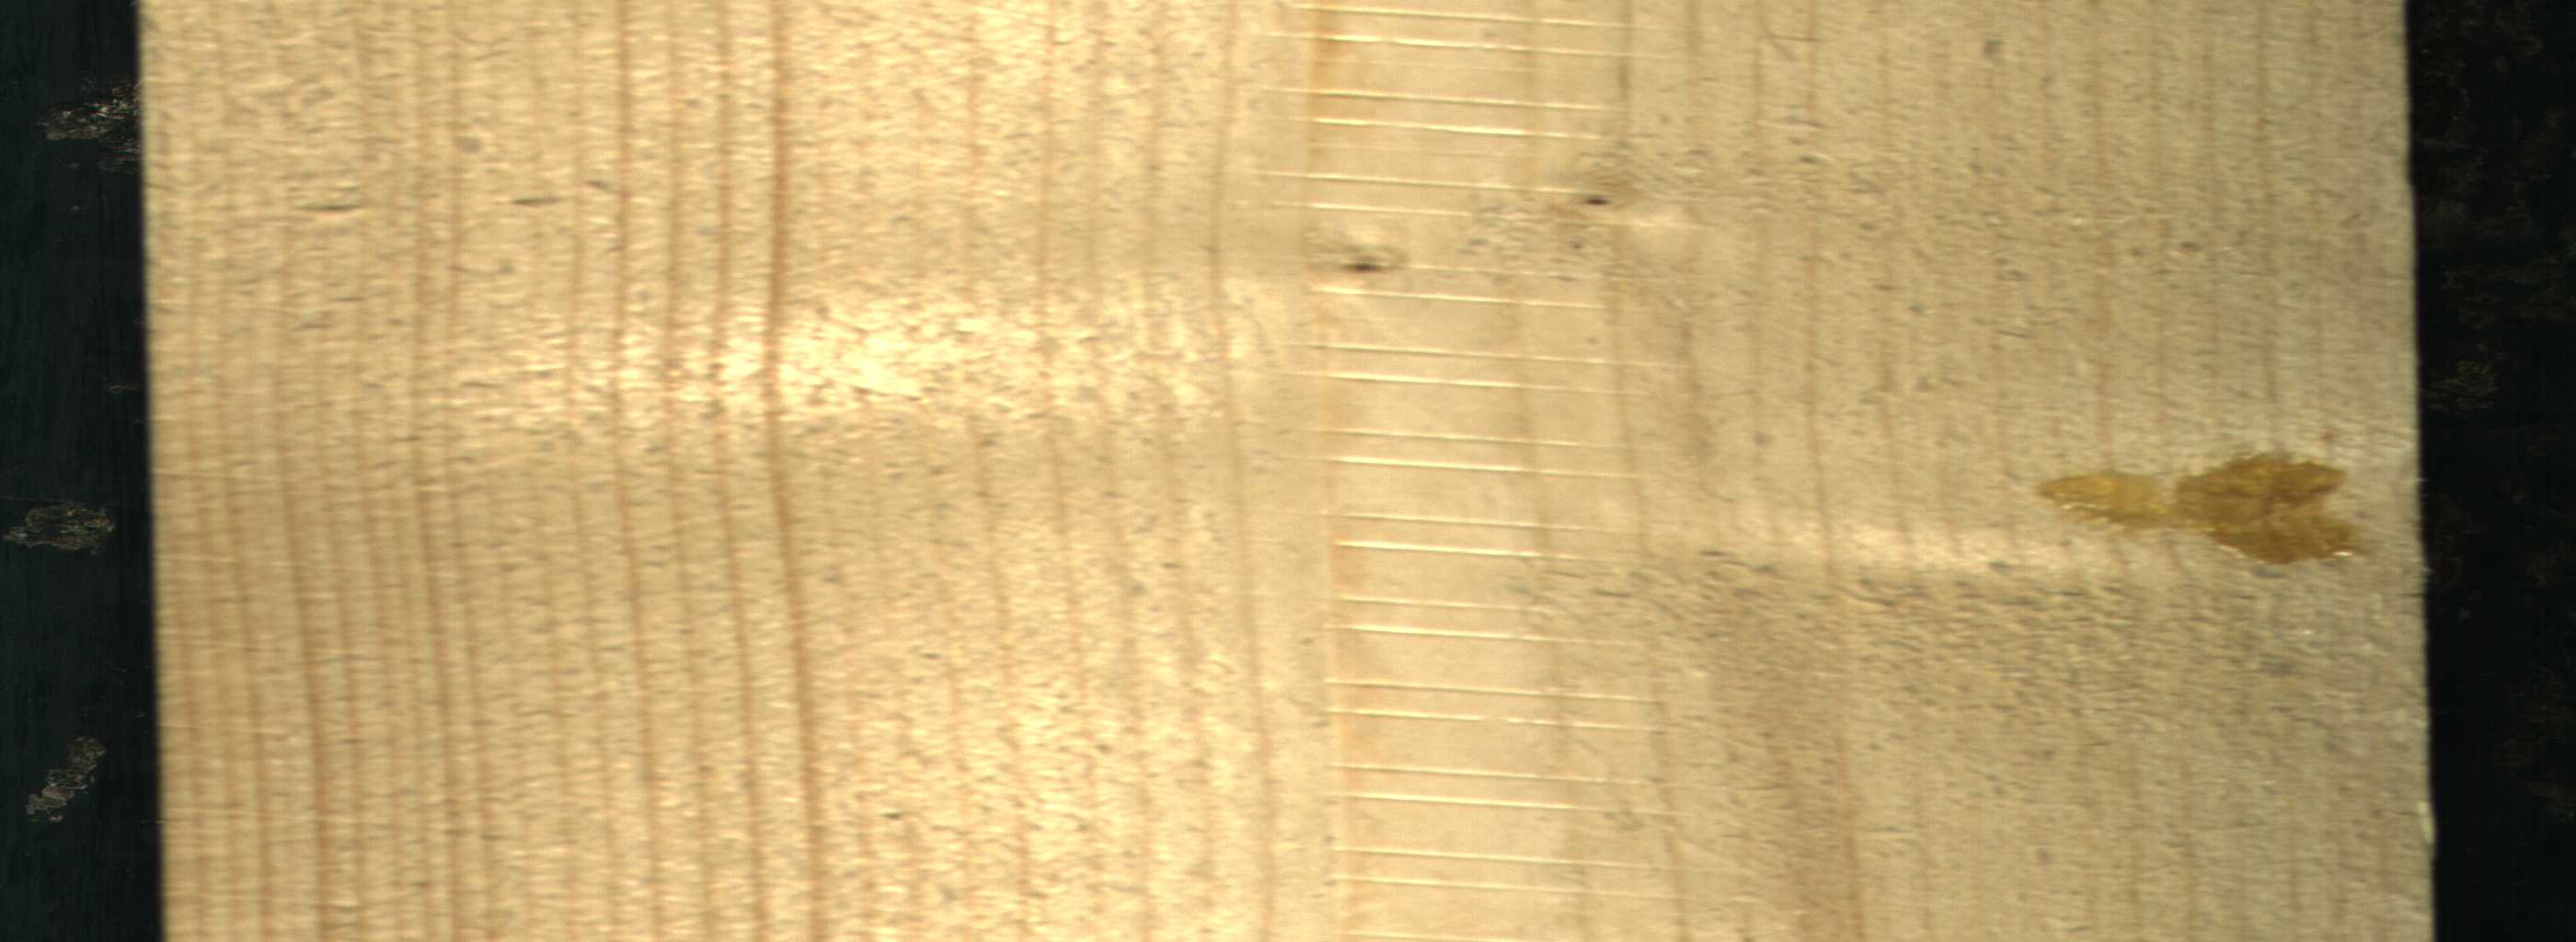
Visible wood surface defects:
resin
Live_Knot
Live_Knot